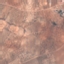
Land use / land cover class: PermanentCrop